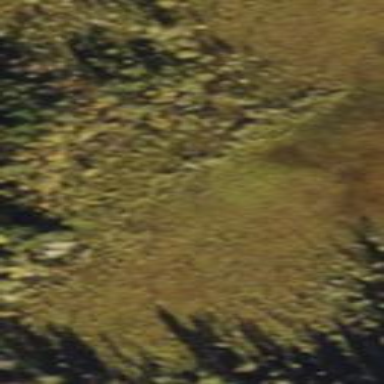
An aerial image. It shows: Wetland area.